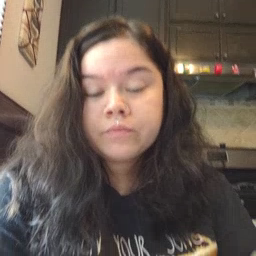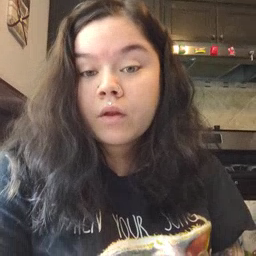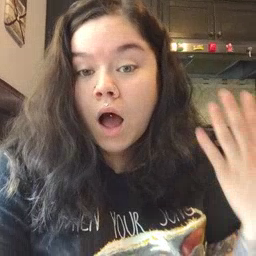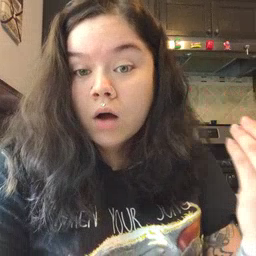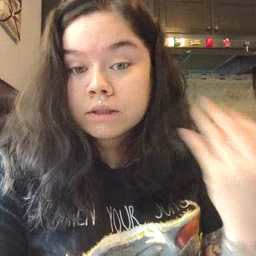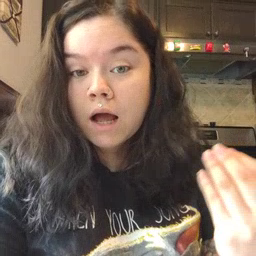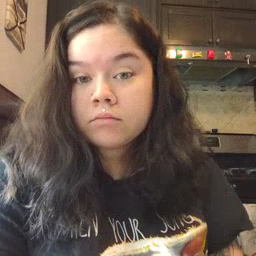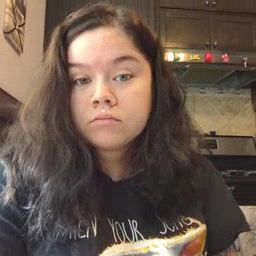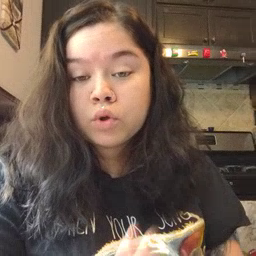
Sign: outside